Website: ulta-beauty
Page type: billing-address
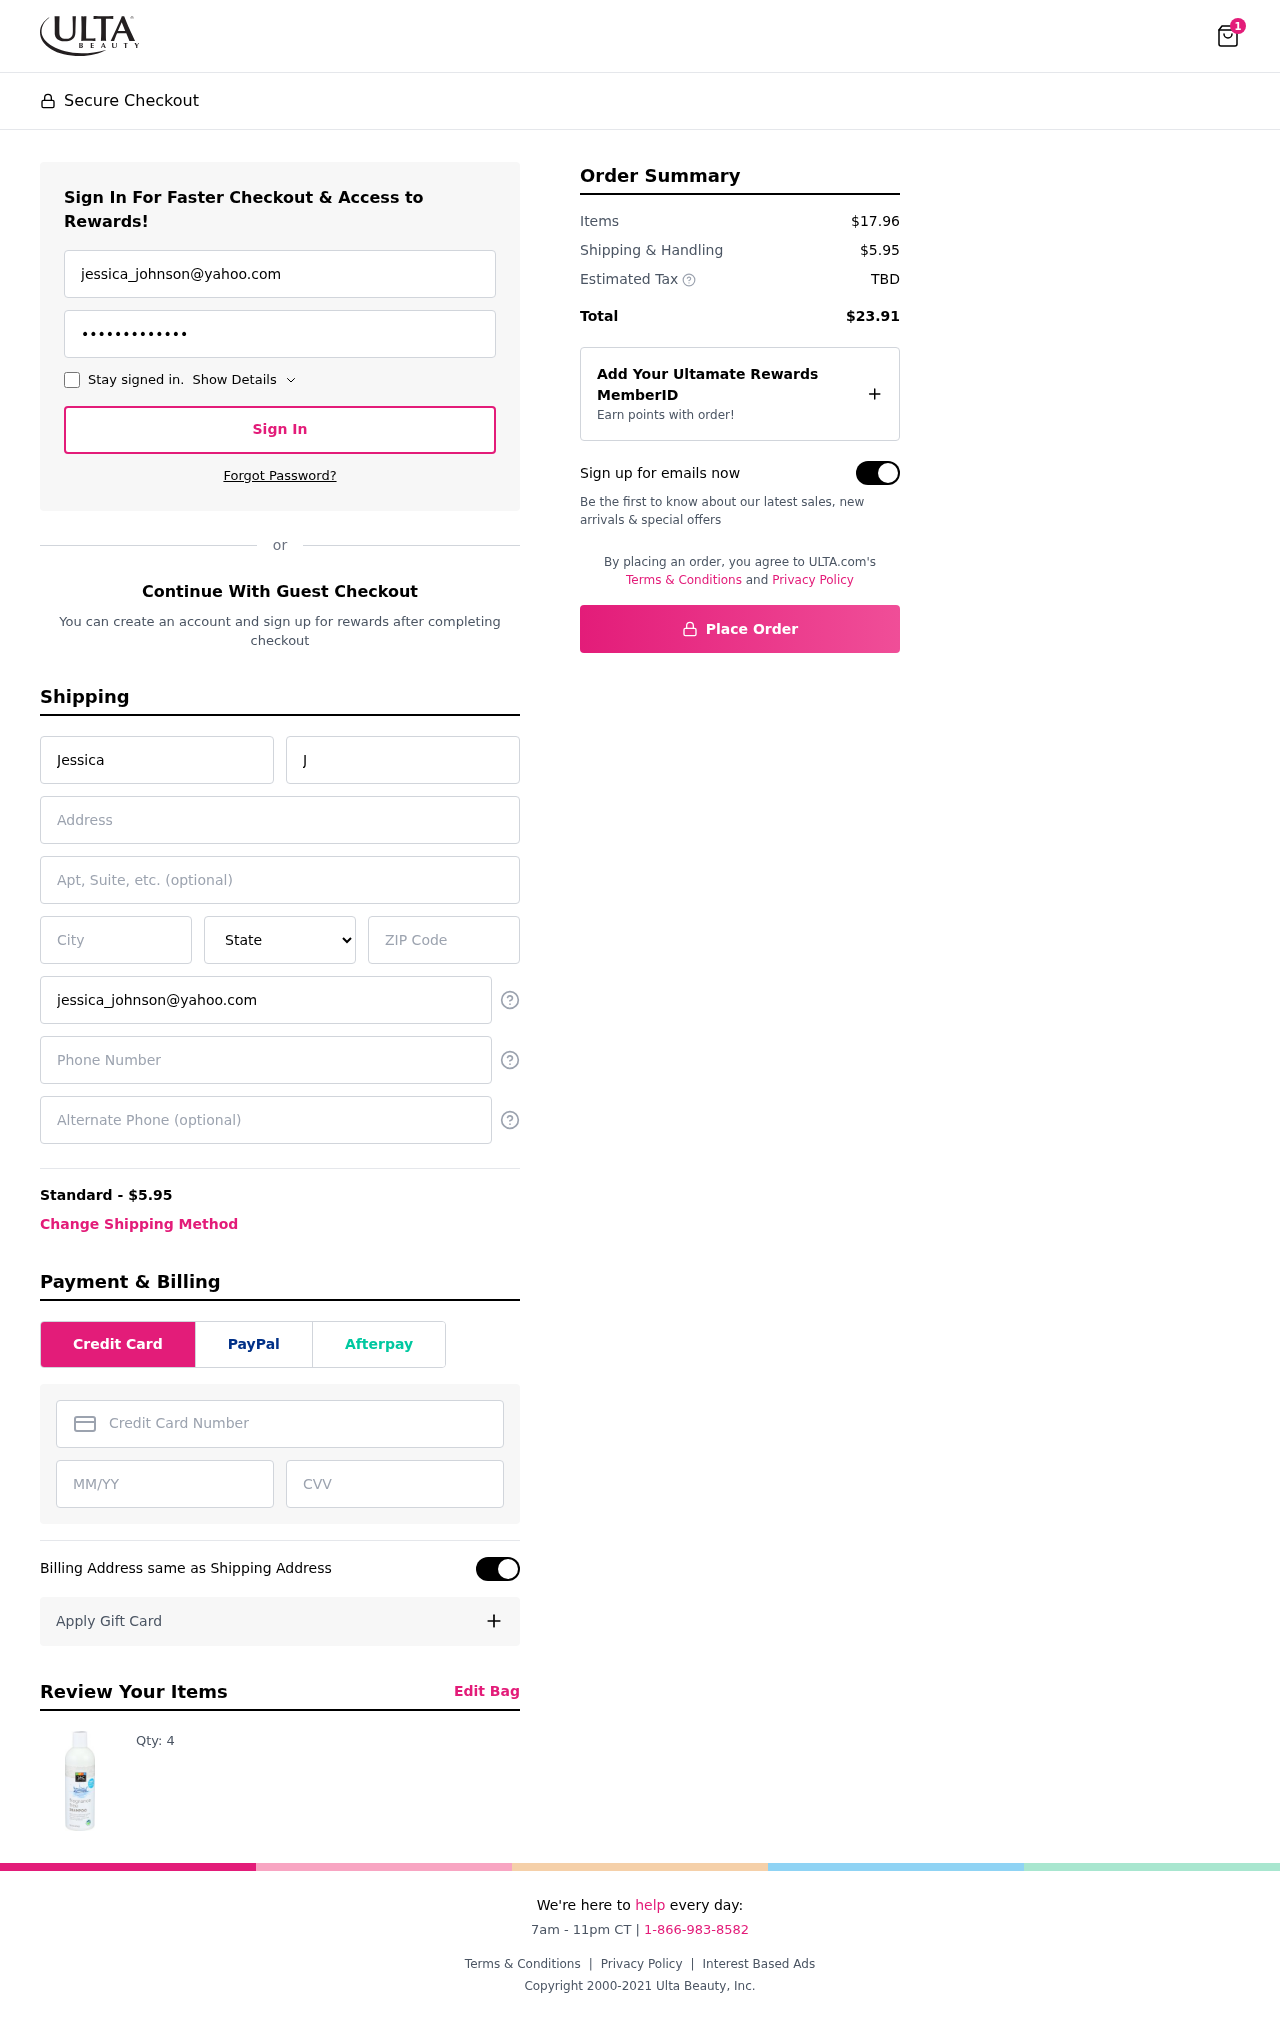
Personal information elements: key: PII_STATE
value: Alabama
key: PII_EMAIL
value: jessica_johnson@yahoo.com
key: PII_FIRSTNAME
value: Jessica
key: PII_LASTNAME
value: Johnson
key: PII_STREET
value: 9229 Holly Freeway
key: PII_CITY
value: Barryborough
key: PII_POSTCODE
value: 36316
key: PII_PHONE
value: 8938847905
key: PII_ALT_PHONE
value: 6885225366
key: PII_CARD_NUMBER
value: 4356 0105 0411 4167
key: PII_CARD_EXPIRY
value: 06/28
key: PII_CARD_CVV
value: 452
Product elements: key: PRODUCT1_QUANTITY
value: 4
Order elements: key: ORDER_NUM_ITEMS
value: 1
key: ORDER_SHIPPING_COST
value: $5.95
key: ORDER_SUBTOTAL
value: $17.96
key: ORDER_TOTAL
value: $23.91